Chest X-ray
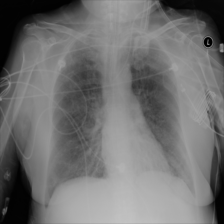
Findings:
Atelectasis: negative
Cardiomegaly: negative
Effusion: negative
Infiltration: negative
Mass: negative
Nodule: negative
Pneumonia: negative
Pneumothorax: negative
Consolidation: negative
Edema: negative
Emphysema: negative
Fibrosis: negative
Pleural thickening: negative
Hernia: negative